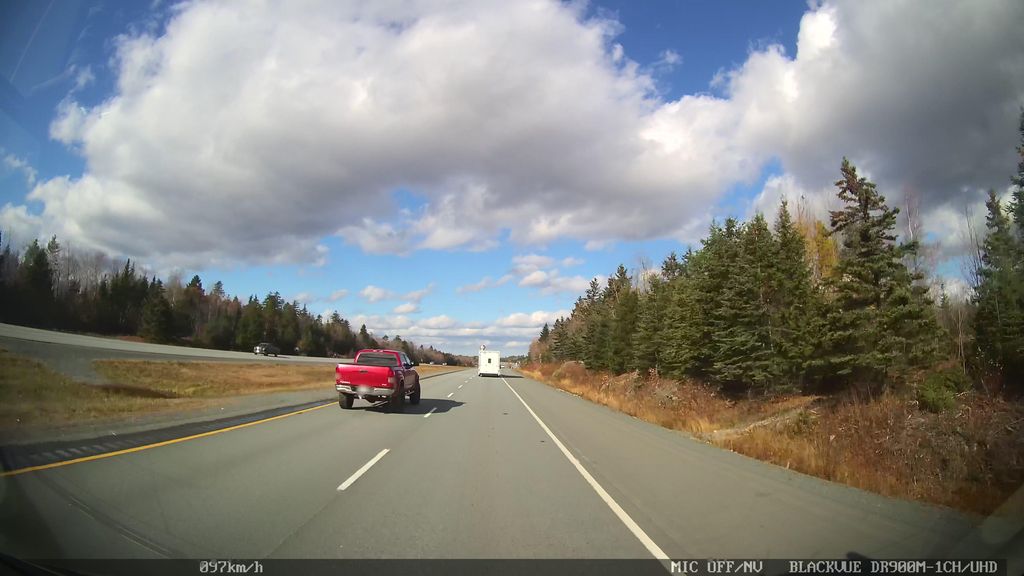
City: halifax